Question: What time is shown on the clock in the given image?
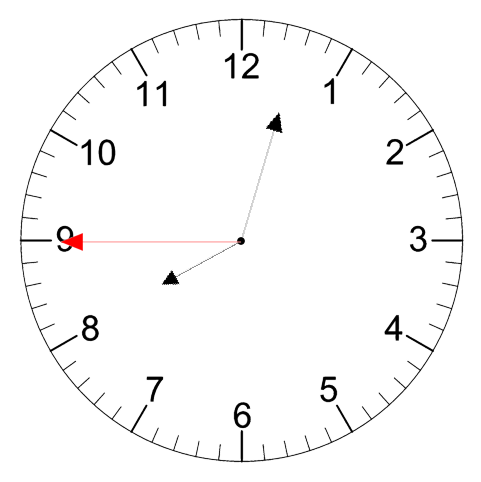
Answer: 08:02:45